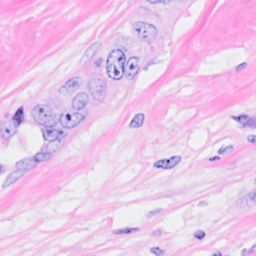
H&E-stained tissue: Breast